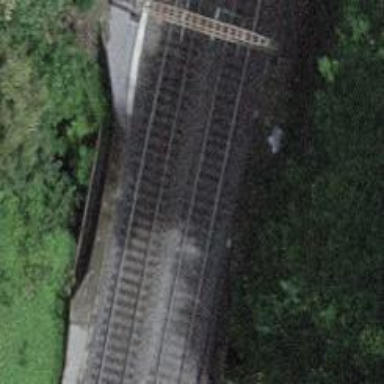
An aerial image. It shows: Bridge over electrified railway with contact line.